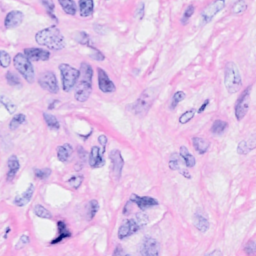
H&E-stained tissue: Breast